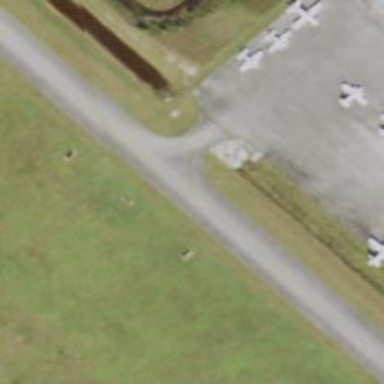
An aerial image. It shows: View of taxiway at the airport.